Field crop: maize
Growth stage: 2
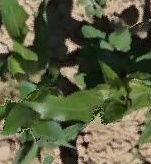
Species: maize